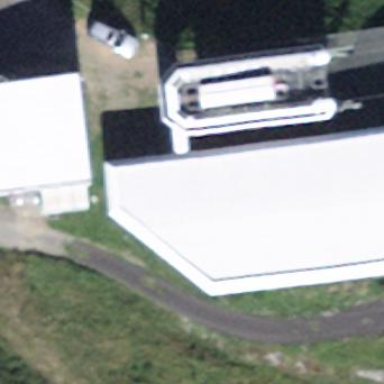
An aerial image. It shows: View of roof of building.